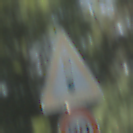
Verkehrszeichen: Lichtzeichenanlage
Zusatzzeichen unten: Geschwindigkeit70
Umgebung: Outdoor, Nature
Tageszeit: Midday
Wetter: Clear
Licht: Natural
Jahreszeit: NotSpecified
Kontrast: HighContrast